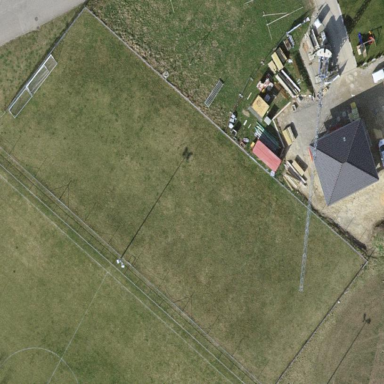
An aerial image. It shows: Soccer pitch designated for leisure and sports activities.